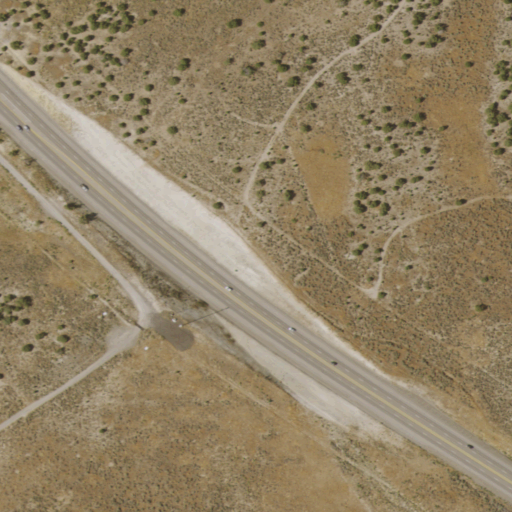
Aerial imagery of gap in Nevada named Elko Summit containing shrub, grassland, low intensity development, medium intensity development, and open development